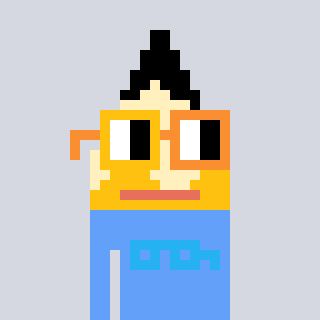
a pixel art character with square yellow and orange glasses, a pencil-shaped head and a blue-colored body on a cool background